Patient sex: M
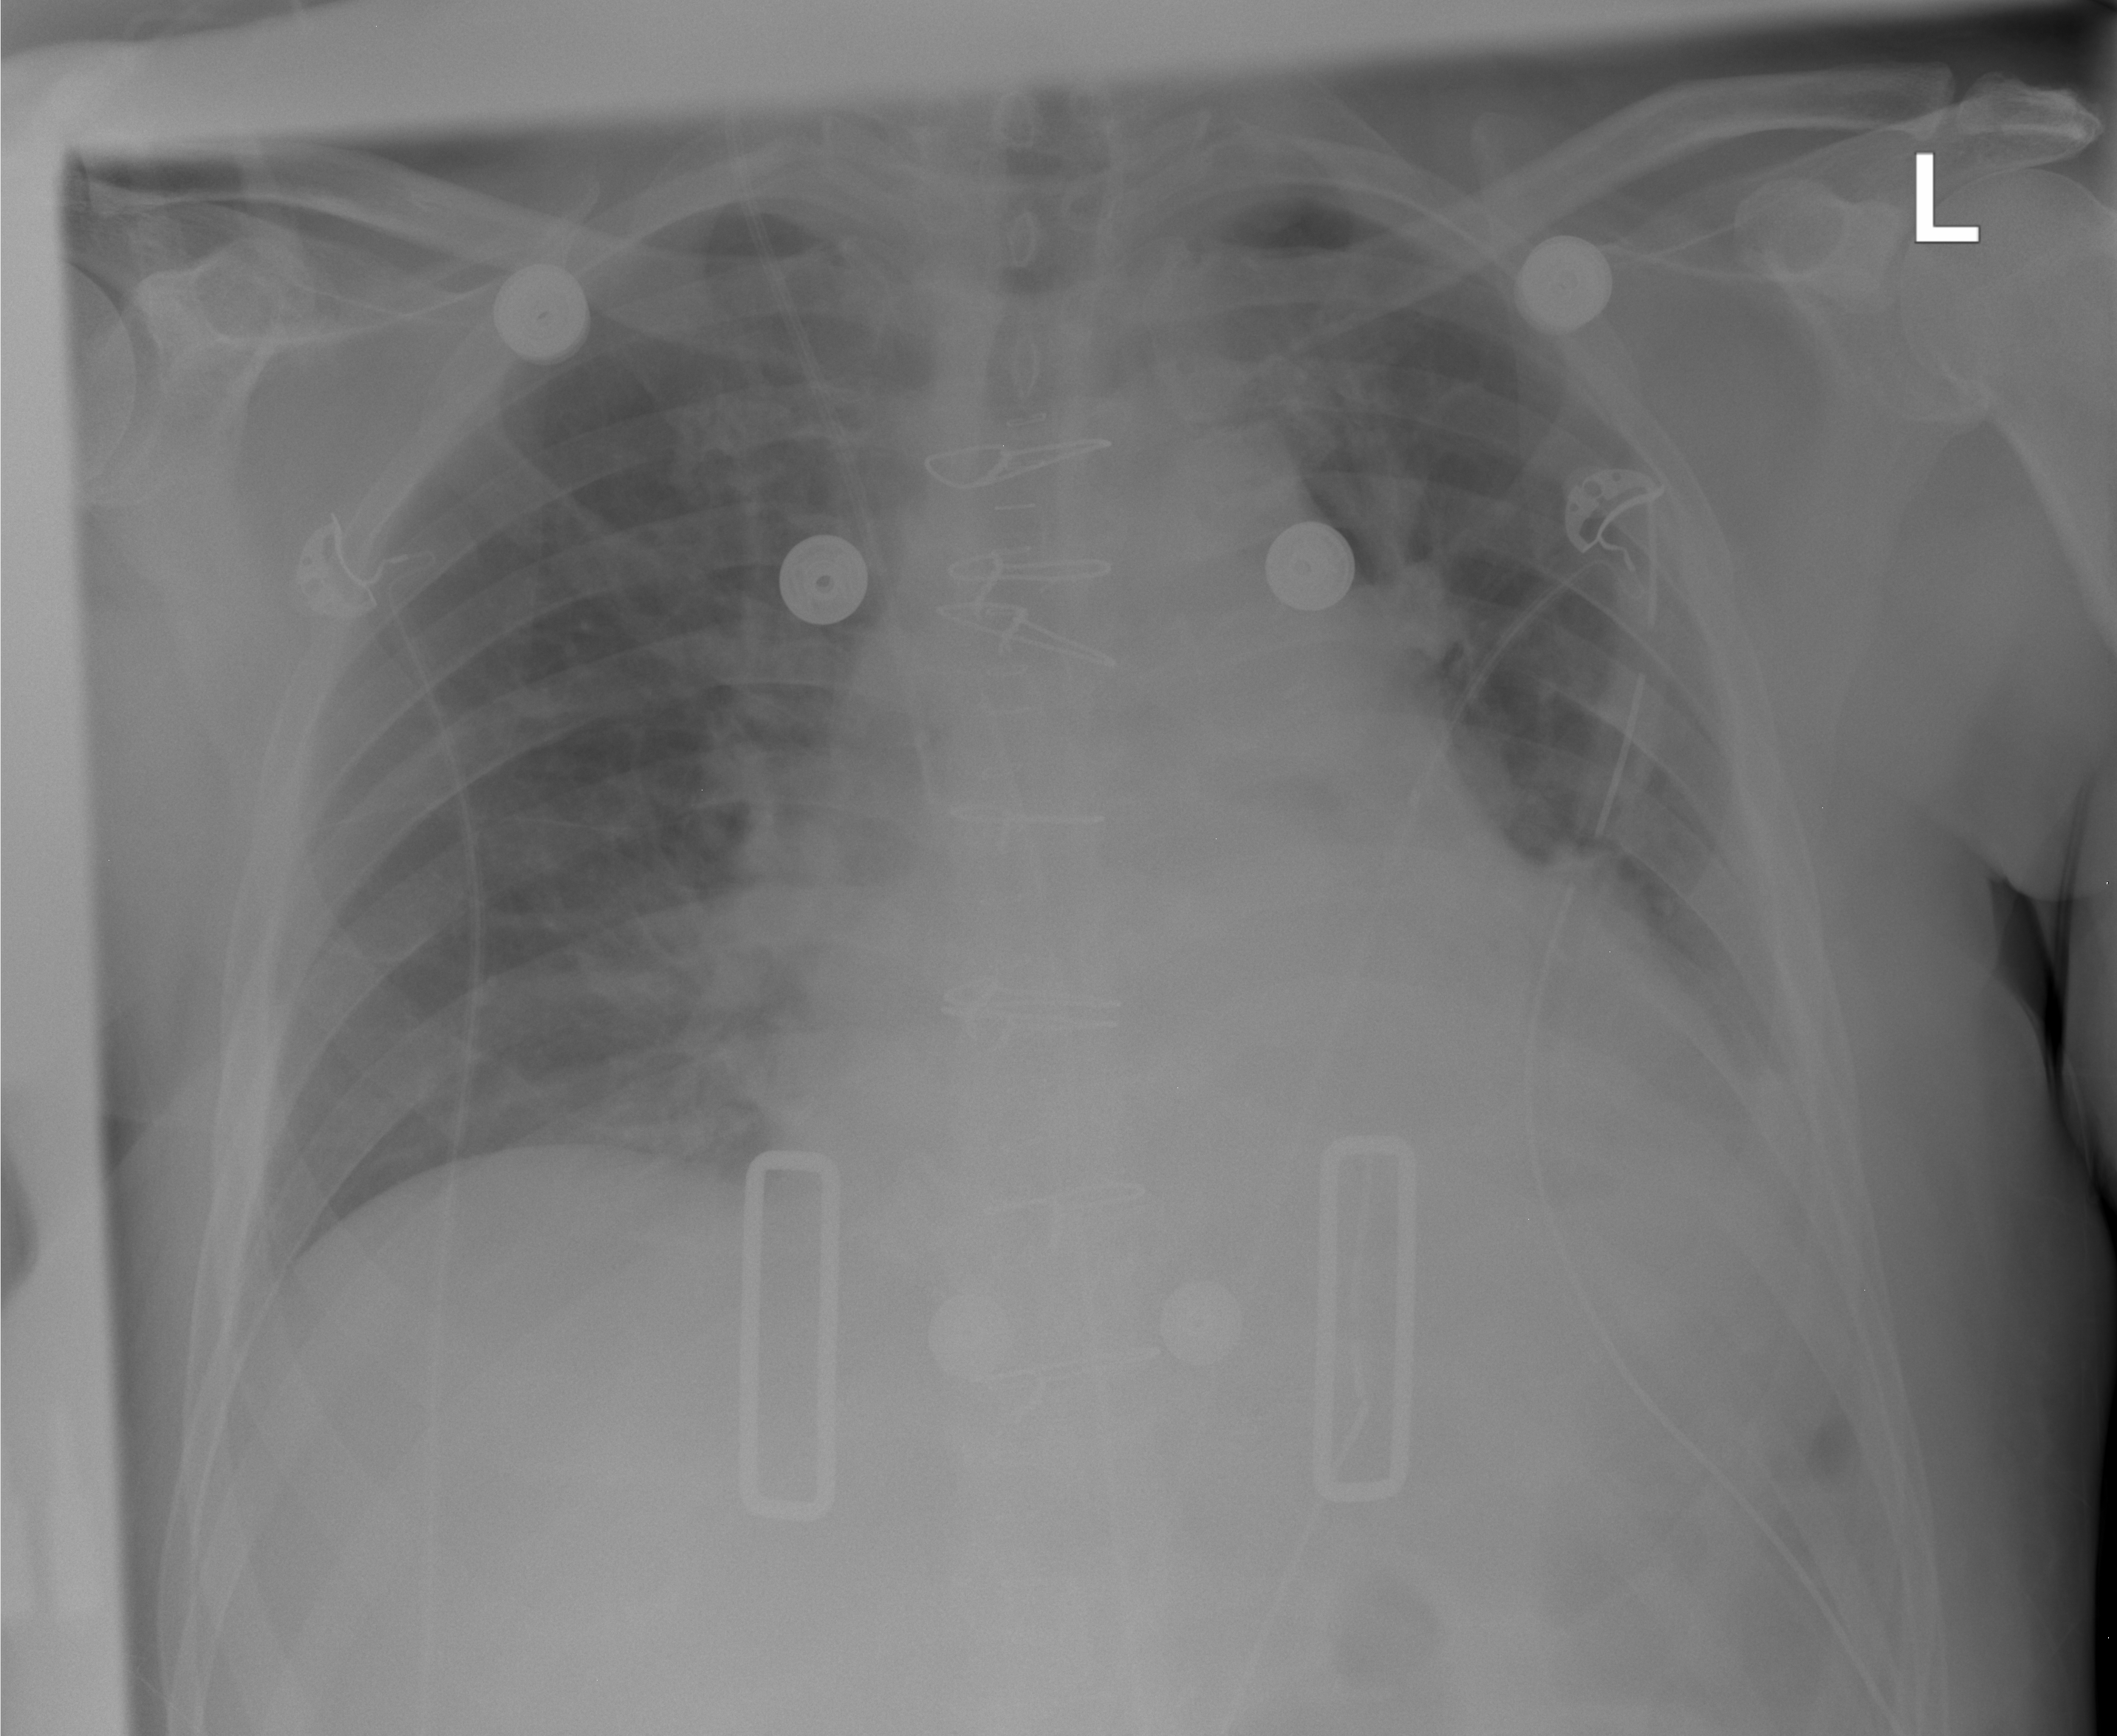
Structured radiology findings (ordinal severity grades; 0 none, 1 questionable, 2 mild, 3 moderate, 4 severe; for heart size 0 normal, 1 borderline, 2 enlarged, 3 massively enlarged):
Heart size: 2
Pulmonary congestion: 2
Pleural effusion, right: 0
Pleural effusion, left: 2
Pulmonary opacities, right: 0
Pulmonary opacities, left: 0
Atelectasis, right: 0
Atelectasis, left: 2